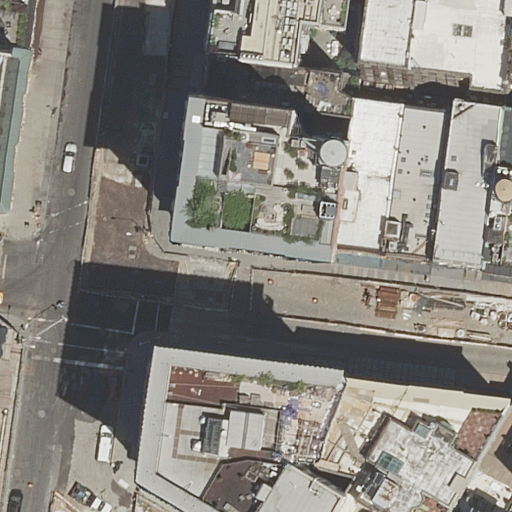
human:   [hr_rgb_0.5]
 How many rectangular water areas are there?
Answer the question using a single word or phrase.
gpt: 0

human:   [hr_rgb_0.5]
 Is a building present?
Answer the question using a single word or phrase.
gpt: yes

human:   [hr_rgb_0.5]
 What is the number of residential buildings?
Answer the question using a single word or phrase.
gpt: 17

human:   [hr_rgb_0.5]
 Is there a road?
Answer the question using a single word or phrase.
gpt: yes

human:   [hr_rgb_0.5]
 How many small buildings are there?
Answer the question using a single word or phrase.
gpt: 3

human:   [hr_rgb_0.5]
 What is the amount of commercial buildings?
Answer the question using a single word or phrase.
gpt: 0

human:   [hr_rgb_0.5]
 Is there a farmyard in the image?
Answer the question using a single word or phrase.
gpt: no

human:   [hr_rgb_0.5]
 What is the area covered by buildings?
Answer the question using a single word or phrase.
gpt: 6334m2

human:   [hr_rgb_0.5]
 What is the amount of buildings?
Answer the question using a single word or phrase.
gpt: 17

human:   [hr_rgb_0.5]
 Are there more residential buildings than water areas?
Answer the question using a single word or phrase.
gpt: yes

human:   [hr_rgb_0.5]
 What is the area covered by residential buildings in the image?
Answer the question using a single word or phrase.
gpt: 6334m2

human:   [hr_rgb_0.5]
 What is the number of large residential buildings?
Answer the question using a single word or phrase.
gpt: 5

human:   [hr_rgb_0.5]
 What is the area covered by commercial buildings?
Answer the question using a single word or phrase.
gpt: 0m2

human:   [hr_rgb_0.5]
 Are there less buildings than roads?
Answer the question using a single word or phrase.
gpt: no

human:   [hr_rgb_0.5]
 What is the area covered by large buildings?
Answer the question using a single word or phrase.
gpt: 3587m2

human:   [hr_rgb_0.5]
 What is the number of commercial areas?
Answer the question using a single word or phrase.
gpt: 0

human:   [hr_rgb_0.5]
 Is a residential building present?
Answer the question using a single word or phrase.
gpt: yes

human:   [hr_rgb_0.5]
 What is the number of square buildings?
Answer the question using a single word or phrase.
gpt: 0

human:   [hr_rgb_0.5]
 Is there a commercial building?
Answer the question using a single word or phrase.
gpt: no

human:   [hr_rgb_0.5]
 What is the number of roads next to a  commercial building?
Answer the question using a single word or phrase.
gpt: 0

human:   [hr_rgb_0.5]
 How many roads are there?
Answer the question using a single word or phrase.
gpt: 3

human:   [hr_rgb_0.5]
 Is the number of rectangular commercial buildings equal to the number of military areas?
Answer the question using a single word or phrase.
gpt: yes

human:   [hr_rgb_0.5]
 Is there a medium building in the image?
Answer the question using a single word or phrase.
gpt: yes

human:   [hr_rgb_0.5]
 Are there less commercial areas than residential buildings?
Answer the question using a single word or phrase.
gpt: yes

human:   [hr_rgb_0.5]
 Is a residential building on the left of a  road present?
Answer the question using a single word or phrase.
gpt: yes

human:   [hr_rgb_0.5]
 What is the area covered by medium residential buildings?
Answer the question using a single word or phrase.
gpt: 2590m2

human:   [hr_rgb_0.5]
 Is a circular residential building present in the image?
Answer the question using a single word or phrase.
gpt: no

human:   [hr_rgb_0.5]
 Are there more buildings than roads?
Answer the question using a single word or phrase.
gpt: yes

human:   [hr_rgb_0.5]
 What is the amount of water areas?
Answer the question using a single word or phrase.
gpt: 0

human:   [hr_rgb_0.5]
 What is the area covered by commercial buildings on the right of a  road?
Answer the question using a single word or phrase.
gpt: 0m2

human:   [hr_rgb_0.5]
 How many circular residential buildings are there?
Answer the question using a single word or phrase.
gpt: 0

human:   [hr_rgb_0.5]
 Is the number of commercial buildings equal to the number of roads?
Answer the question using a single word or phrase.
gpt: no

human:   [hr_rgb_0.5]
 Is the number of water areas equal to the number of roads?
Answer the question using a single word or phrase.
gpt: no

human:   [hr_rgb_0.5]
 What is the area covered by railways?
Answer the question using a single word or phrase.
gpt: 0m2

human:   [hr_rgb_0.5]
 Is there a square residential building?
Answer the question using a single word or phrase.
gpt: no

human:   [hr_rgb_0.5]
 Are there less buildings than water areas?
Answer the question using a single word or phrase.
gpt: no

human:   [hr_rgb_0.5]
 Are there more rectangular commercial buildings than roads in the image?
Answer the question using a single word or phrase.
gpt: no

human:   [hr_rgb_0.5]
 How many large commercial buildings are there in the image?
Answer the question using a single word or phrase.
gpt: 0

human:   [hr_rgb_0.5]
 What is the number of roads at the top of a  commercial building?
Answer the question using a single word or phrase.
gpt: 0

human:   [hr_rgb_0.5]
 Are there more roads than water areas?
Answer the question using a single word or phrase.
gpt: yes

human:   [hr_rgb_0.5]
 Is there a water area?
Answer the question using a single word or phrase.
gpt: no

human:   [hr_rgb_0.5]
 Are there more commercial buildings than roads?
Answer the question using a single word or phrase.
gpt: no

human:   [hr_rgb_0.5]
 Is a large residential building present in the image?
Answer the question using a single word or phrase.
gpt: yes

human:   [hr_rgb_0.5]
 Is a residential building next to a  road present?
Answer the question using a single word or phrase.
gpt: yes

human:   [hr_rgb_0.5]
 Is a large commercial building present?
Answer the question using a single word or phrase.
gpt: no

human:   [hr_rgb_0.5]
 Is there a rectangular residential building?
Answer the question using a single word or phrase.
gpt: yes

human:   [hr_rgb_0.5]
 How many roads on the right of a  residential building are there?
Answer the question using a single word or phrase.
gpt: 3

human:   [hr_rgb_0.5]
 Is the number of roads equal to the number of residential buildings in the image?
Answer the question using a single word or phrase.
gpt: no

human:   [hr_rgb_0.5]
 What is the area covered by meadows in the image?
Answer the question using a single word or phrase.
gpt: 0m2

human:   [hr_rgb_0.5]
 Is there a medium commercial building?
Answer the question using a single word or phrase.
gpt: no

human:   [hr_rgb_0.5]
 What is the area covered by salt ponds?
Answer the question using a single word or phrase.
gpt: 0m2

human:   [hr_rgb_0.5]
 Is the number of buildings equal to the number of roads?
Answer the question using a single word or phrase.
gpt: no

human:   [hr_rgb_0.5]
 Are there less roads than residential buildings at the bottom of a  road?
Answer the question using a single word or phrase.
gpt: yes

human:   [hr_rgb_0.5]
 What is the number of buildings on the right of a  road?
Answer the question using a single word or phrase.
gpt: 14

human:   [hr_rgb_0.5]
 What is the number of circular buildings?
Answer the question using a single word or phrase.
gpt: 0

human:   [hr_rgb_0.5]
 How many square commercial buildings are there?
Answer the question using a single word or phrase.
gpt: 0

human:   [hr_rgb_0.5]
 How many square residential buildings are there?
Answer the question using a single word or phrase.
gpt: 0

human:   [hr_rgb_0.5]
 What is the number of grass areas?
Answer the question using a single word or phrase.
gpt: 0

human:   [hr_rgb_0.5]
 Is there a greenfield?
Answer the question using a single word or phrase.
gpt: no

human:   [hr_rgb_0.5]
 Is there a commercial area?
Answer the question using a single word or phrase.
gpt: no

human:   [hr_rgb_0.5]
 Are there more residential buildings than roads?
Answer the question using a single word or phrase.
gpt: yes

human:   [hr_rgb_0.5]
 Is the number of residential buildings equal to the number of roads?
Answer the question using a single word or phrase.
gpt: no

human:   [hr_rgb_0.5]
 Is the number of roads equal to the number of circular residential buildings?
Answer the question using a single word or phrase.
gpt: no

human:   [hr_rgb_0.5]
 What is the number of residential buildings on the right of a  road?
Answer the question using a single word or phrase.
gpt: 14